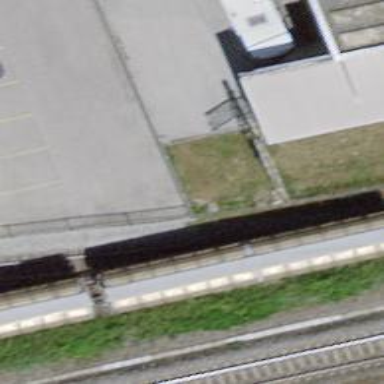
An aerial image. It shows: Metal fence as barrier.